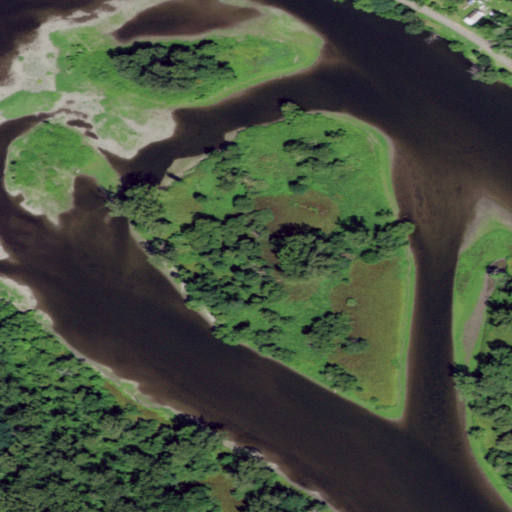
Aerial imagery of island in New York named Collins Island containing open water, mixed forest, woody wetlands, herbaceous wetlands, evergreen forest, low intensity development, medium intensity development, and grassland